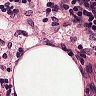
Metastatic tissue present: no